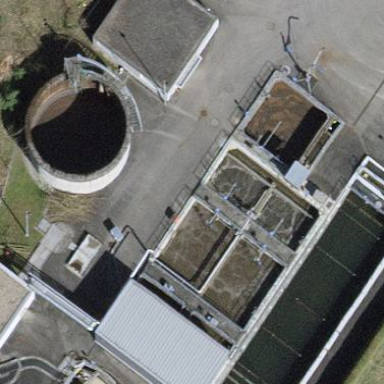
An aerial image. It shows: Wastewater plant surrounded by hedge.